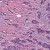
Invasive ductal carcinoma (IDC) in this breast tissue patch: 1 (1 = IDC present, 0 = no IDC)